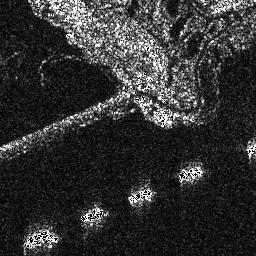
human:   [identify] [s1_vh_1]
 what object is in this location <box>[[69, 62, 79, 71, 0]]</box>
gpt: <ref>1 medium ship at the right</ref>